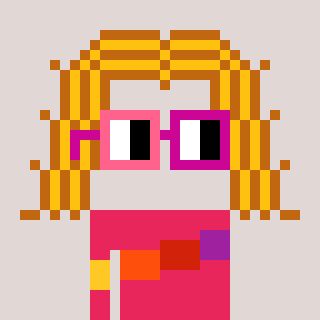
a pixel art character with square pink and red glasses, a hair-shaped head and a redpinkish-colored body on a warm background